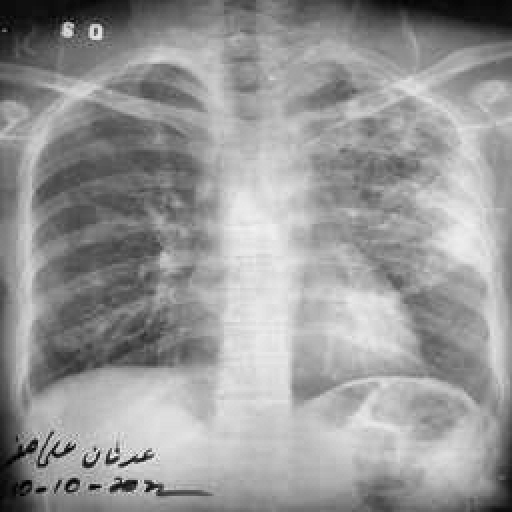
Finding: TUBERCULOSIS